【题型】填空题　【知识点】立体几何　【难度】hard
空间中有相互垂直的两条异面直线 \(l_1, l_2\)，点 \(A, B \in l_1\)，\(C, D \in l_2\)，且 \(AB=4, CD=1\)，若 \(DA \perp DB\)，且 \(AC=BC+2\)，则二面角 \(D-AB-C\) 平面角的余弦值最小为 \underline{\quad\quad}.

\vspace{1em}

\textbf{【答案】} \(\dfrac{4\sqrt{3}}{9}\)

\vspace{1em}

\textbf{【分析】} 先确定点 \(C\)、\(D\) 的轨迹及相关线段长度表达式，再利用余弦定理得 \(\cos\angle CED\) 的表达式，最后通过换元求最值.

\vspace{1em}
【解答】
\textbf{【详解】}

根据双曲线的定义，平面内到两个定点 \(A\)、\(B\)（焦点）的距离之差的绝对值为定值（小于 \(|AB|\)）的点的轨迹为双曲线. 由 \(AC=BC+2\)，可知 \(|AC-BC|=2\)，

所以点 \(C\) 在以 \(A\)、\(B\) 为焦点的双曲线上. 在空间中，是此双曲线绕 \(AB\) 旋转得到的曲面.

因为 \(DA \perp DB\)，根据直径所对的圆周角是直角，所以点 \(D\) 同时在以 \(AB\) 为直径的球面上.

由于 \(l_1 \perp l_2\)，所以 \(C\)、\(D\) 在与 \(AB\) 垂直的面上.

不妨令 \(C\) 固定在一支双曲线上，设双曲线方程为 \(y^2 - \dfrac{x^2}{3} = 1\).

过 \(C\) 作 \(CE \perp AB\) 于 \(E\)，在双曲线 \(y^2 - \dfrac{x^2}{3} = 1\) 中，变形可得 \(x^2 = 3(y^2 - 1)\).

在 \(\text{Rt}\triangle CEB\)（因为 \(CE \perp AB\)）中，\(CE\) 的长度可根据坐标关系得到，\(CE = \sqrt{3y^2 - 3}\).

因为 \(D\) 在过 \(C\) 与 \(AB\) 垂直的面与球的交线上，设球心为 \(O\)（\(AB\) 中点），

由 \(DE^2 + OE^2 = 4\)（球的半径的平方为 4，根据勾股定理得到此关系），\(OE\) 的长度与 \(y\) 有关（\(E\) 点坐标与 \(C\) 点纵坐标 \(y\) 有关），且 \(OE\) 在 \(y\) 轴上的投影长度就是 \(y\)，所以 \(DE = \sqrt{4 - y^2}\).

在 \(\triangle CED\) 中，根据余弦定理
\[
\cos\angle CED = \frac{CE^2 + DE^2 - CD^2}{2 \cdot CE \cdot DE},
\]

通过 \(CE^2 = 3y^2 - 3\)，\(DE^2 = 4 - y^2\) 代入余弦定理公式化简得到
\[
\cos\angle CED = \frac{3y^2 - 3 + 4 - y^2 - 1}{2\sqrt{(3y^2 - 3)(4 - y^2)}} = \frac{\sqrt{3}}{3} \cdot \sqrt{\frac{y^4}{-y^4 + 5y^2 - 4}} = \frac{\sqrt{3}}{3} \cdot \sqrt{\frac{1}{-1 - \frac{4}{y^4} + \frac{5}{y^2}}}.
\]

令 \(t = \dfrac{1}{y^2} (t > 0)\)，则
\[
\cos\angle CED = \frac{\sqrt{3}}{3} \cdot \sqrt{\frac{1}{-4t^2 + 5t - 1}}.
\]

对于二次函数 \(f(t) = -4t^2 + 5t - 1\)，其对称轴为 \(t = -\dfrac{5}{2 \times (-4)} = \dfrac{5}{8}\)，当 \(t = \dfrac{5}{8}\) 时，\(f(t)\) 取得最大值
\[
f\left(\frac{5}{8}\right) = -4 \times \left(\frac{5}{8}\right)^2 + 5 \times \frac{5}{8} - 1 = \frac{9}{16}.
\]

所以
\[
\cos\angle CED = \frac{\sqrt{3}}{3} \cdot \sqrt{\frac{1}{-4t^2 + 5t - 1}} \ge \frac{\sqrt{3}}{3} \cdot \sqrt{\frac{1}{\frac{9}{16}}} = \frac{4\sqrt{3}}{9}.
\]

故答案为：\(\dfrac{4\sqrt{3}}{9}\).

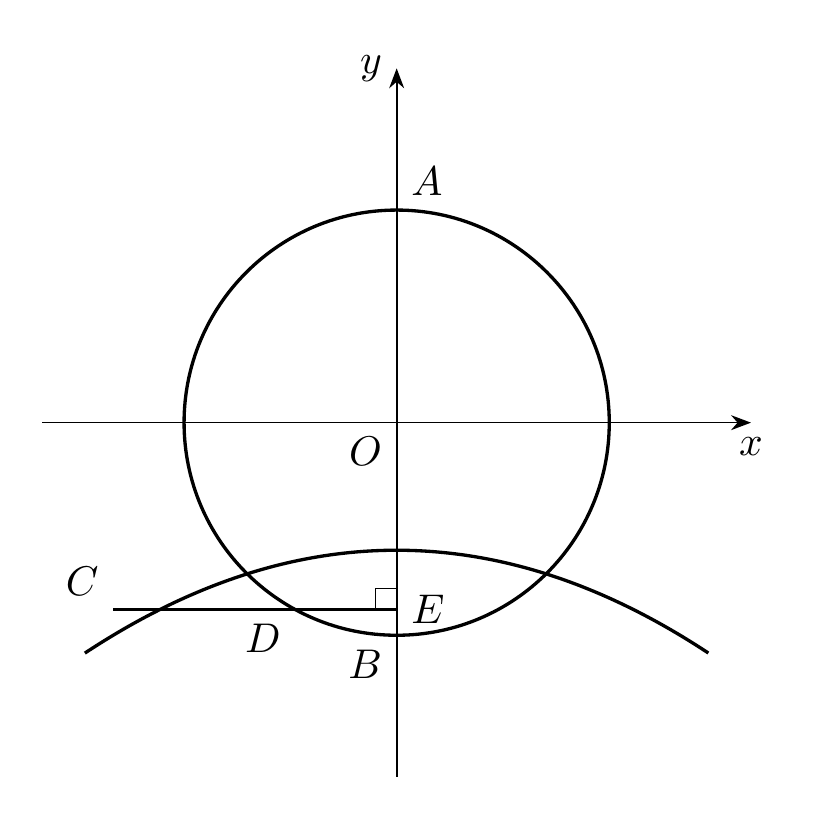
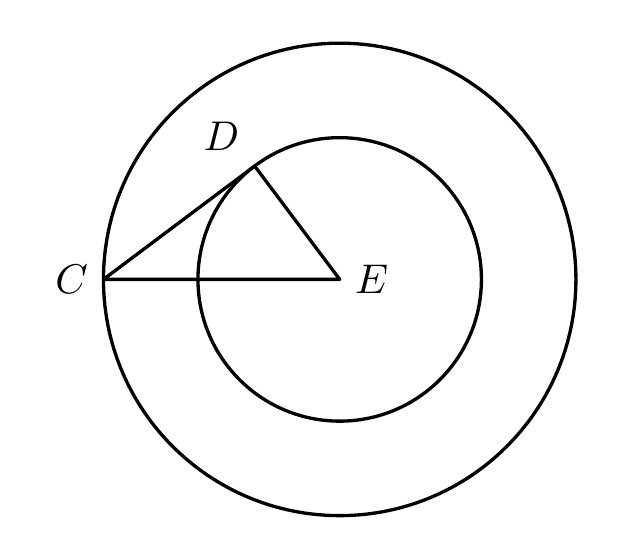